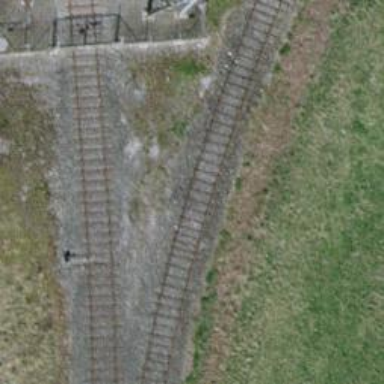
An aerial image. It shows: Single railway spur track.